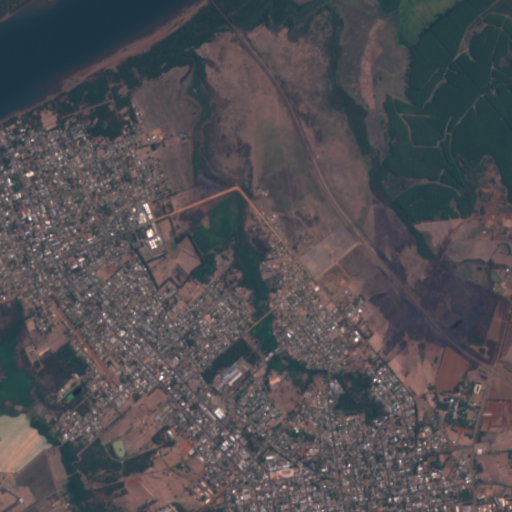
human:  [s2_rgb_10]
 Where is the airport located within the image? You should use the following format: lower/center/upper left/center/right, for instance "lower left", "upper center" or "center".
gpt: The airport is located in the lower left of the image.
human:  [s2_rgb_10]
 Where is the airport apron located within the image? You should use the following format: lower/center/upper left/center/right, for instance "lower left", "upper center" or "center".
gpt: The airport apron is located in the lower left of the image.
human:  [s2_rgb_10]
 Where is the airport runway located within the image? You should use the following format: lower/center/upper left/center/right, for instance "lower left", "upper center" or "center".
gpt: The airport runway is located in the lower left of the image.
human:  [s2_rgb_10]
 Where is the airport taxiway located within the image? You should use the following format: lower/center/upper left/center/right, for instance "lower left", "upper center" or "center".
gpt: The airport taxiway is located in the lower left of the image.
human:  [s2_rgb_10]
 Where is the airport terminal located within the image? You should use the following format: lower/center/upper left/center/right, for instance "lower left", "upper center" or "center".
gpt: The airport terminal is located in the lower left of the image.
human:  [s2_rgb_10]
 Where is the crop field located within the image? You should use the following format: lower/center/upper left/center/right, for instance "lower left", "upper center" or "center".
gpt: The crop field is located in the lower left of the image.
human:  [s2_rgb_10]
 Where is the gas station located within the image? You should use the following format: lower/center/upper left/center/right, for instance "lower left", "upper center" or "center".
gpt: The gas station is located in the lower center of the image.
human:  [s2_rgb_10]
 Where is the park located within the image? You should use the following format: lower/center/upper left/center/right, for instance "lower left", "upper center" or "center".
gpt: There is no park in the image.